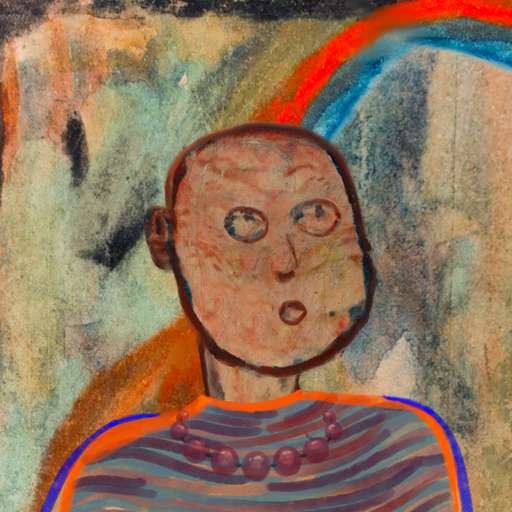
Background: Childish, Head And Neck Side: Orphan, Face Side: Orphan, Bust: Experience, Hair Side: Blank, Head Accessory: Blank, Second Necklace: Blank, Necklace: Irani_2, Baby: Blank